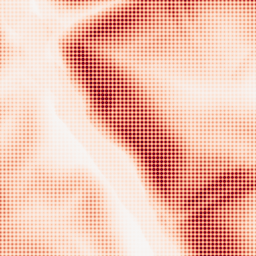
Category: morphological
Decomposition family: morphological_gradient
Decomposition parameters: size: 15
shape: diamond
Upsampling method: sinc_blackman
Upsampling parameters: scale: 8
kernel_size: 8
Upsampling scale: 8